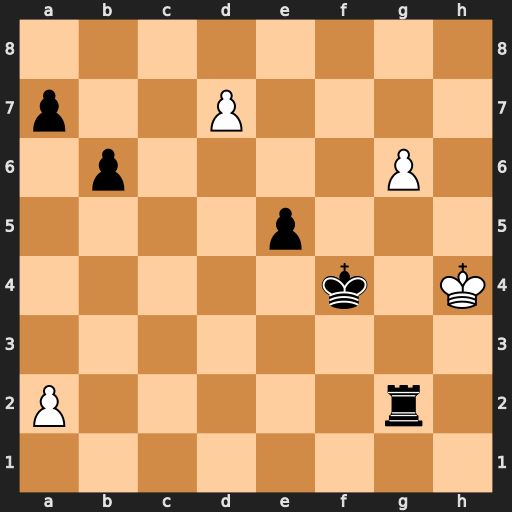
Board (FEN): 8/p2P4/1p4P1/4p3/5k1K/8/P5r1/8
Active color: w
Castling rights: -
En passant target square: -
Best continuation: Kh3 Rxg6 d8=Q